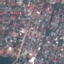
Label: Residential